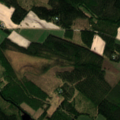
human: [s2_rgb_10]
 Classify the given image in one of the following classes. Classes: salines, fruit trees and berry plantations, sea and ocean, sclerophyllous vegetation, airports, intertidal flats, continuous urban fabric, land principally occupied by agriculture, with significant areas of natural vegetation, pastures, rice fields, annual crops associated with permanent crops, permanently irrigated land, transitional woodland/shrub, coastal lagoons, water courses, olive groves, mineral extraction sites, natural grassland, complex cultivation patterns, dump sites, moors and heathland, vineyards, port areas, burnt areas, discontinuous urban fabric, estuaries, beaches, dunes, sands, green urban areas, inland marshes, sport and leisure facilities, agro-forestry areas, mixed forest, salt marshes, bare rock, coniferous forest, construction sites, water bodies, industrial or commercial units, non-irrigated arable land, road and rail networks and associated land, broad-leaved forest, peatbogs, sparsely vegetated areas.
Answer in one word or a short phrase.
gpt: land principally occupied by agriculture, with significant areas of natural vegetation, coniferous forest, mixed forest, transitional woodland/shrub